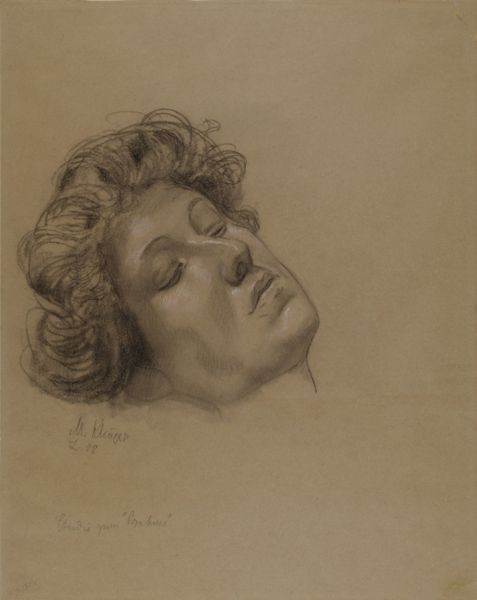
Titel: Zurückgeneigter Frauenkopf mit geschlossenen Augen
Künstler: Max Klinger
Standort: Karlsruhe
Institution: Staatliche Kunsthalle Karlsruhe
Schlagwörter: kopf, mann, schatten, schlaf, weiß, baden, ausschnitt, braun, frau, frisur, grau, haar, hell, kreide, licht, mund, nase, ohr, schwarz, skizze, stirn, zeichnung, dame, beige, hochformat, augen, gesicht, mensch, tod, tot, bildnis, hals, portrait, porträt, signatur, haare, blatt, augenbrauen, kinn, lippen, locken, ohren, schrift, wangen, papier, ruhe, liegen, schlafen, schlafend, schlafende, studie, datierung, grafik, schattierung, sepia, locen, brauen, glanz, glänzen, junge frau, liegend, geschlossen, lider, kohle, liegende, schwarzweiss, dreiviertel, bleistift, entwurf, kohlezeichnung, geschlossene augen, entspannt, entspannung, lieder, halbprofil, frisue, totenbett, müde, erschöpft, handschrift, vorzeichnung, kohlestift, da vinci, ruhend, gehöht, weißhöhung, grafit, frauenkopf, gelockt, mund ohren, beruhigend, dührer, deckweiß, mit geschlossenen augen, sepie, frau schlafend, schwarz und weis, im schlaf